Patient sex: M
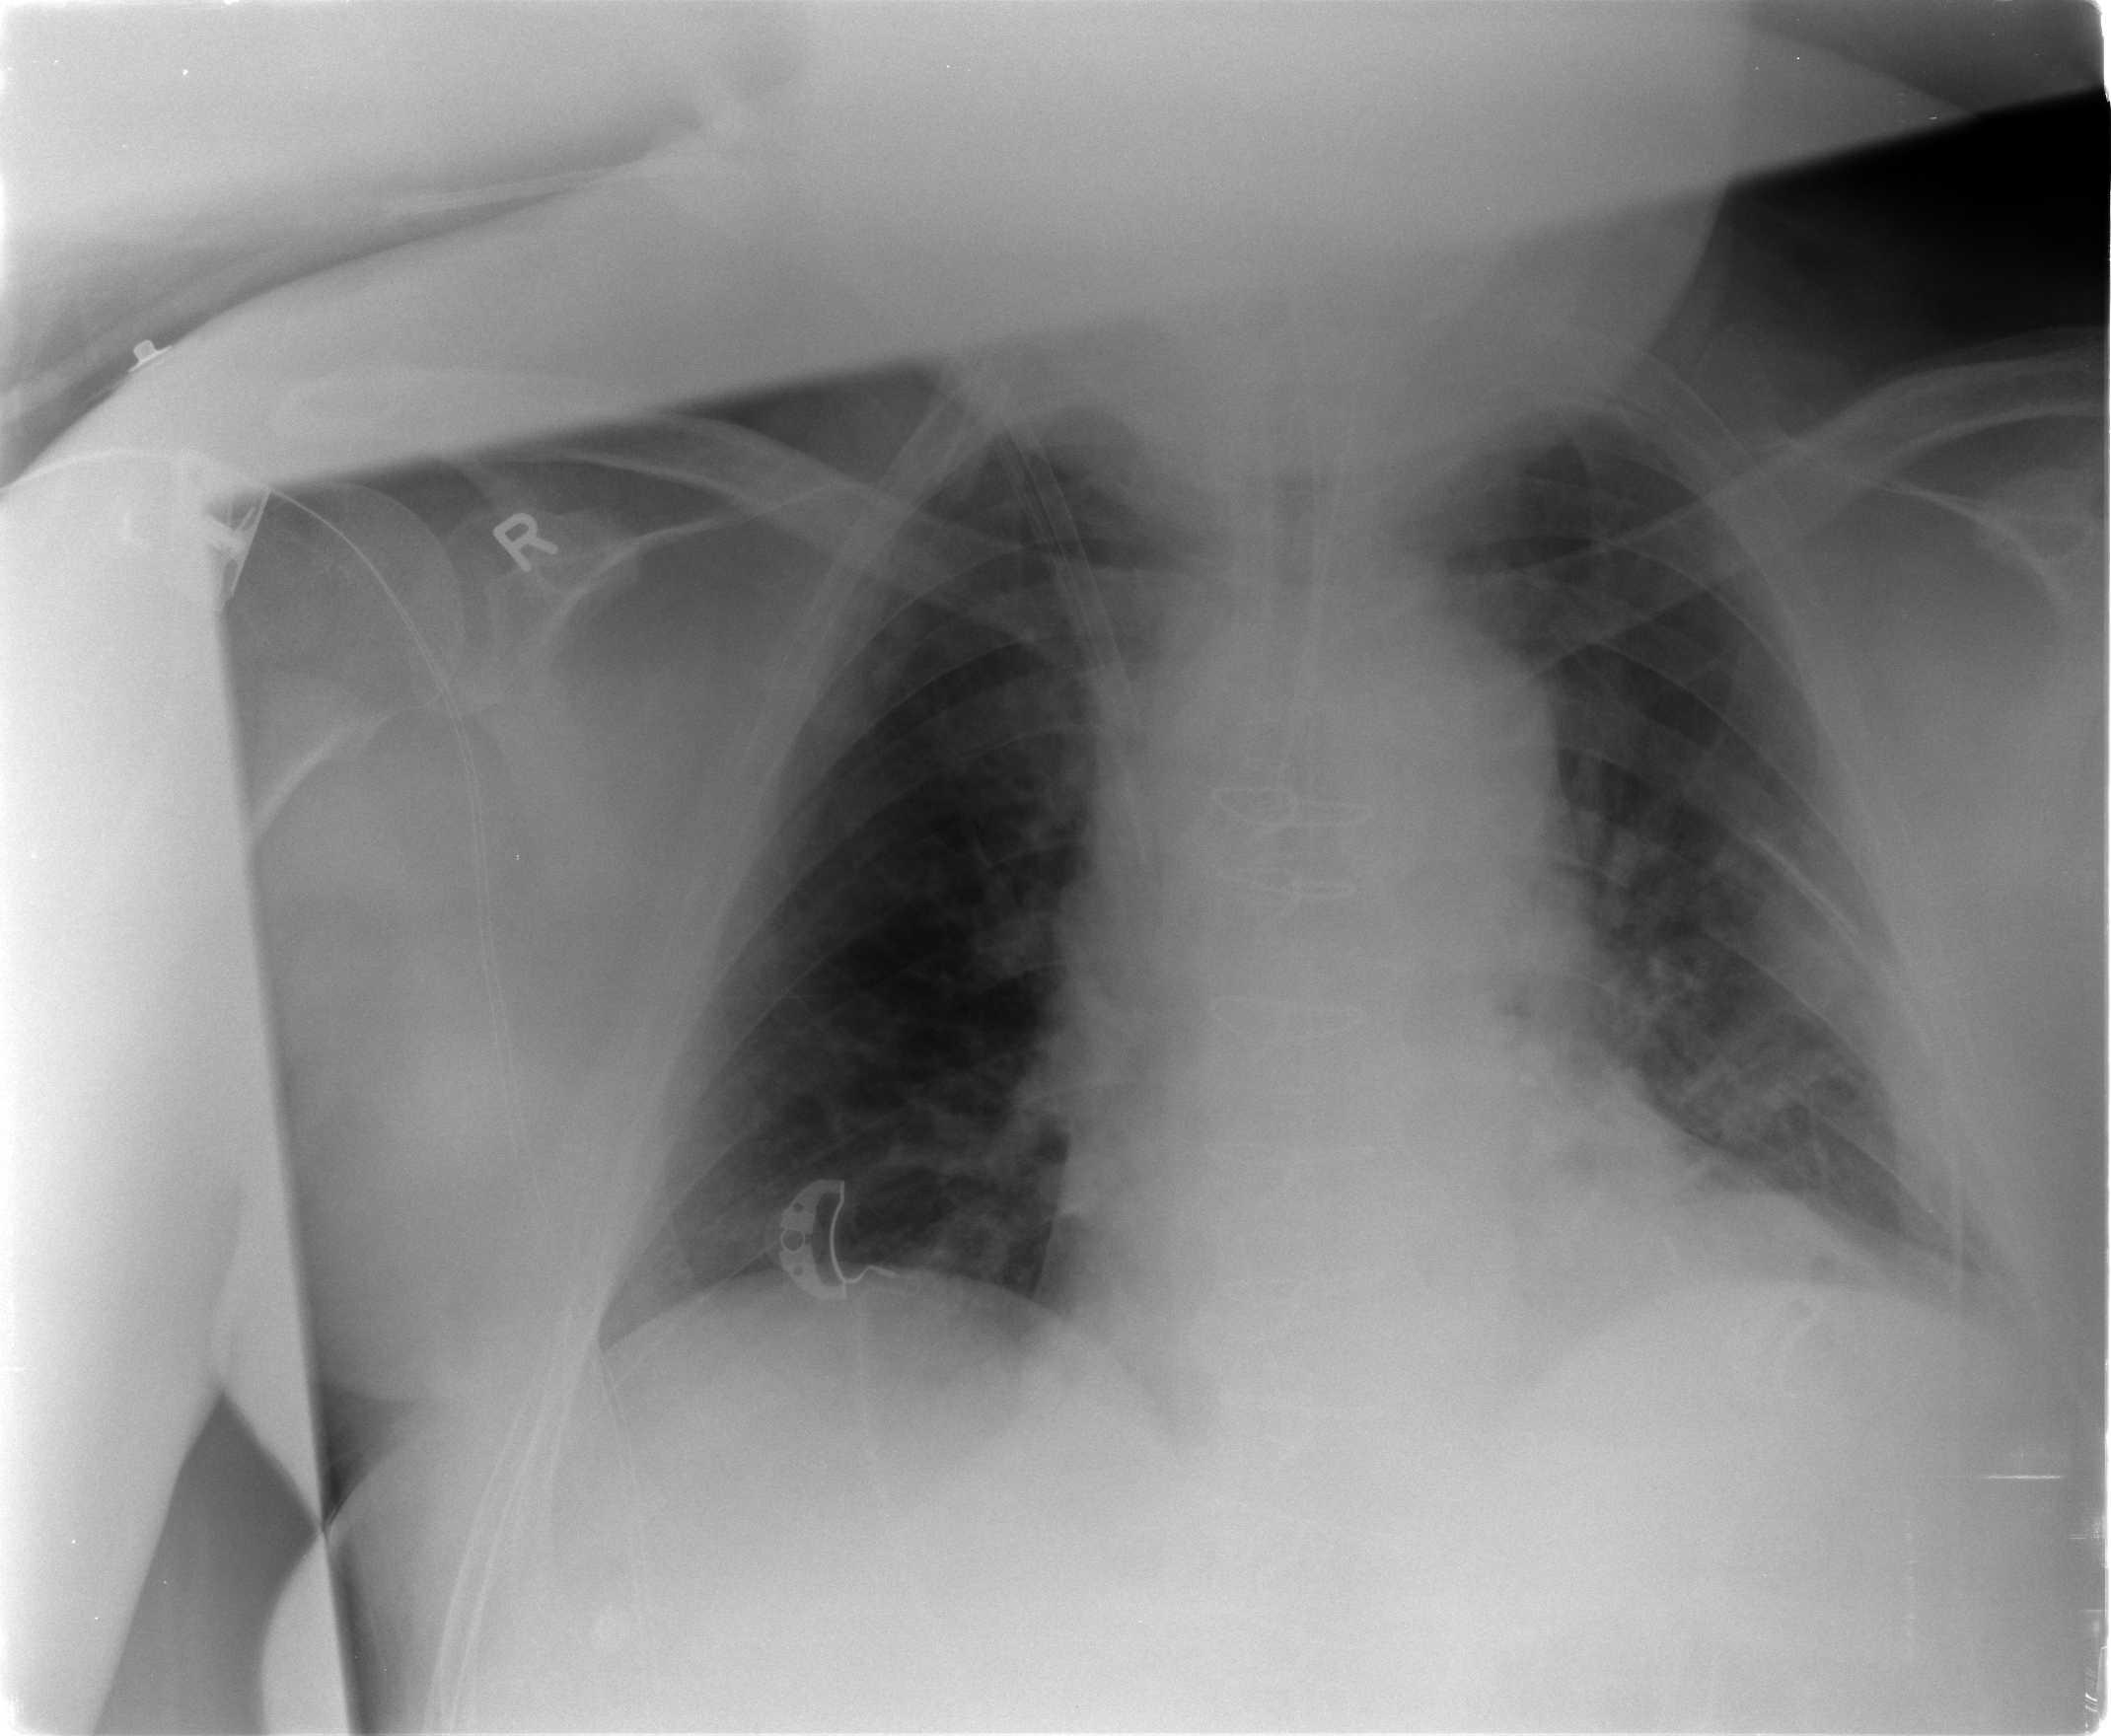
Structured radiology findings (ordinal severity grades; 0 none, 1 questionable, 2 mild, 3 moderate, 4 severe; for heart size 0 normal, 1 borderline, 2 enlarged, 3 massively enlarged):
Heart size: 1
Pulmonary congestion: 2
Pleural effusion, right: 0
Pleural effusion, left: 1
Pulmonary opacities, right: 0
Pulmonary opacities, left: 1
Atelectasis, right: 0
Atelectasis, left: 2